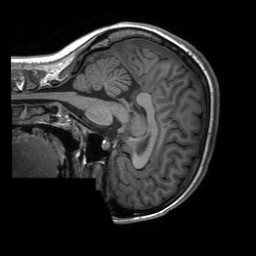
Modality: T1w
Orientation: sagittal
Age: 19
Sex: female
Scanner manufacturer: siemens
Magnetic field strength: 3 T
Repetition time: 2.3 s
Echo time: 0.00227 s